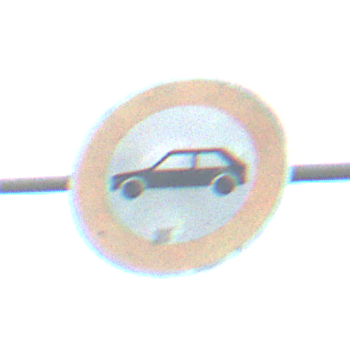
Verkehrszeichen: VerbotPersonenkraftwagen
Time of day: MorningAfternoon
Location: Outdoor (Suburban)
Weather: PartlyCloudy
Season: NotSpecified
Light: Natural